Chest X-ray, PA view. Patient: 74 years old, sex F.
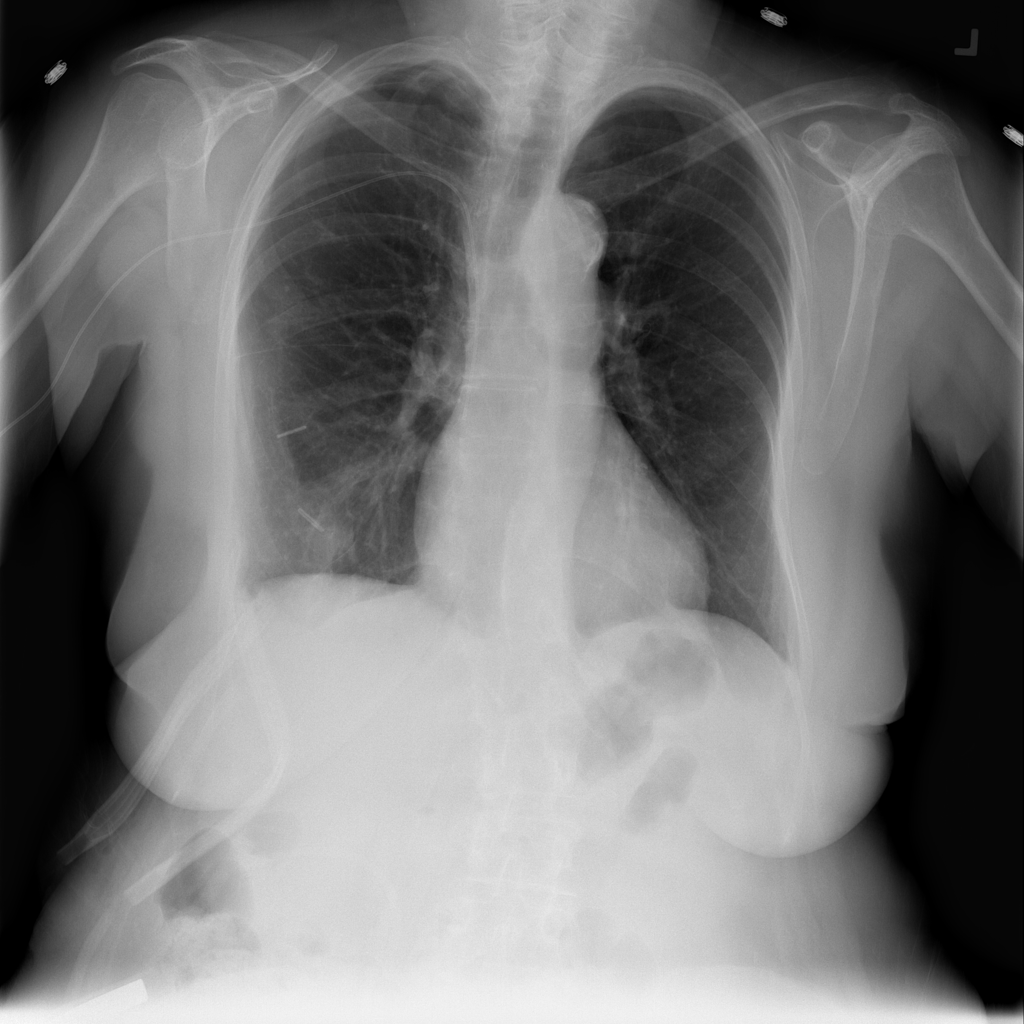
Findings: Effusion